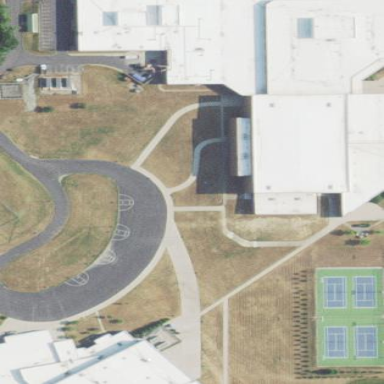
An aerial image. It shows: School building.